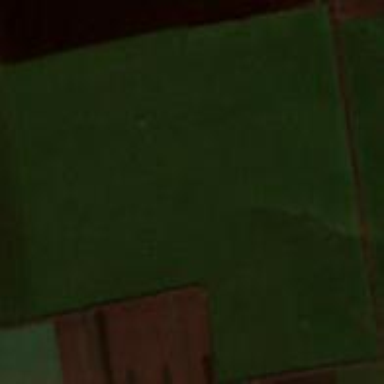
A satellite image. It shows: Picturesque farmland scene.